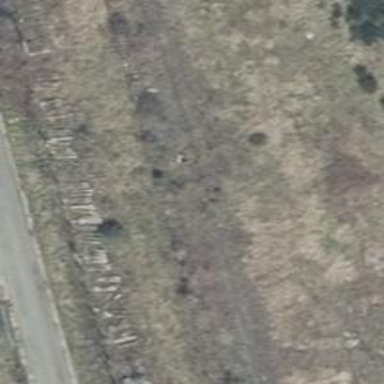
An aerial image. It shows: Abandoned railway yard.